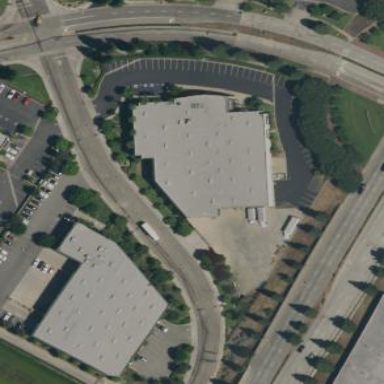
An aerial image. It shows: Warehouse.